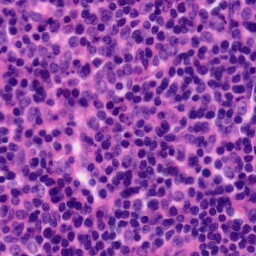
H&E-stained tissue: Tonsil